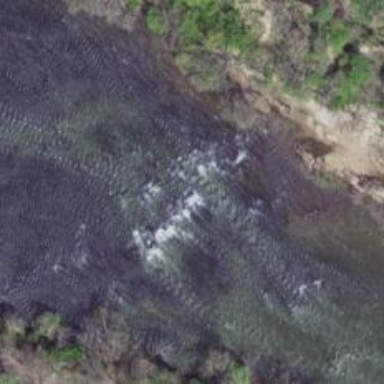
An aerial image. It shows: Rapid whitewater waterway with rapids.